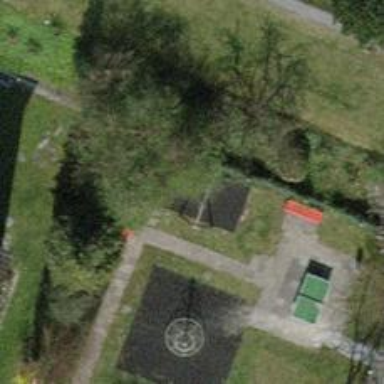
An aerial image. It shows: Playground with swings.